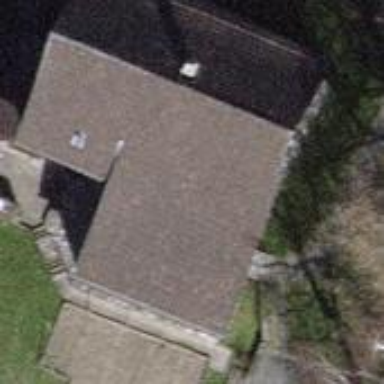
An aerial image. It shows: Detached building with gabled roof.